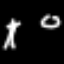
Label: palm tree